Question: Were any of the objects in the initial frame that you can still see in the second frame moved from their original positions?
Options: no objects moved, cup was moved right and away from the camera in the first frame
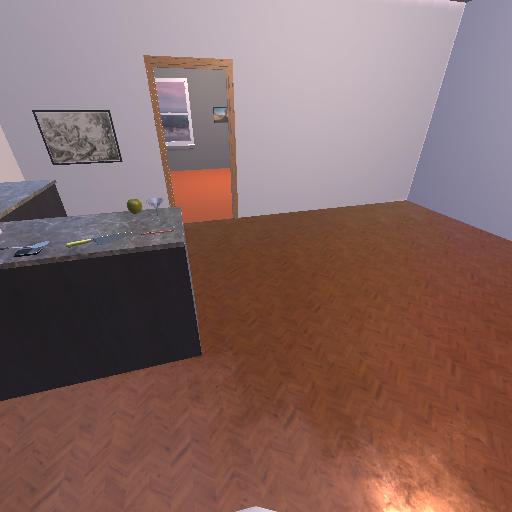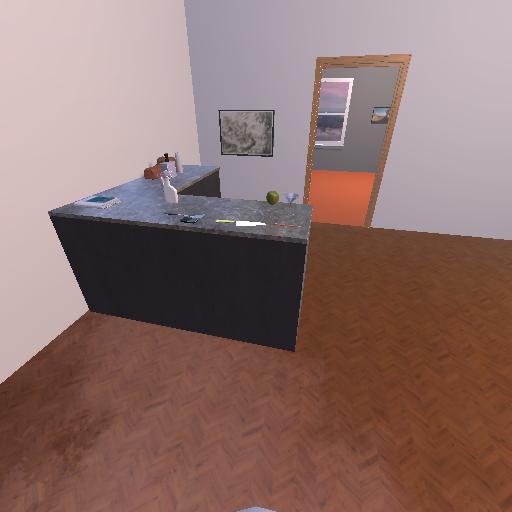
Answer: no objects moved